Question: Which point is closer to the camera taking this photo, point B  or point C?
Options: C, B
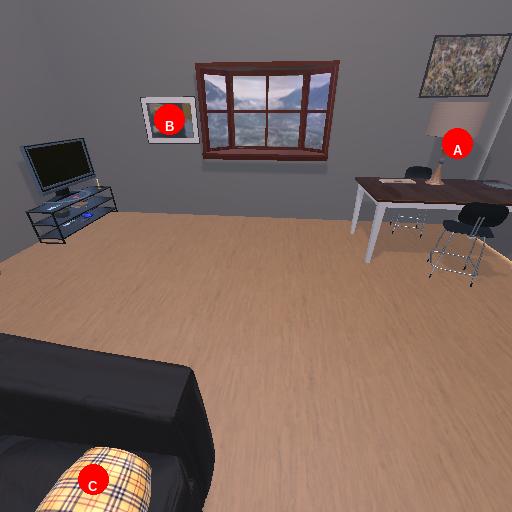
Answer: C